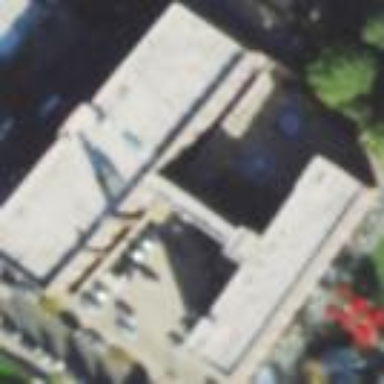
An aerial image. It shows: School building.